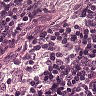
Metastatic tissue present: no